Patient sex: M
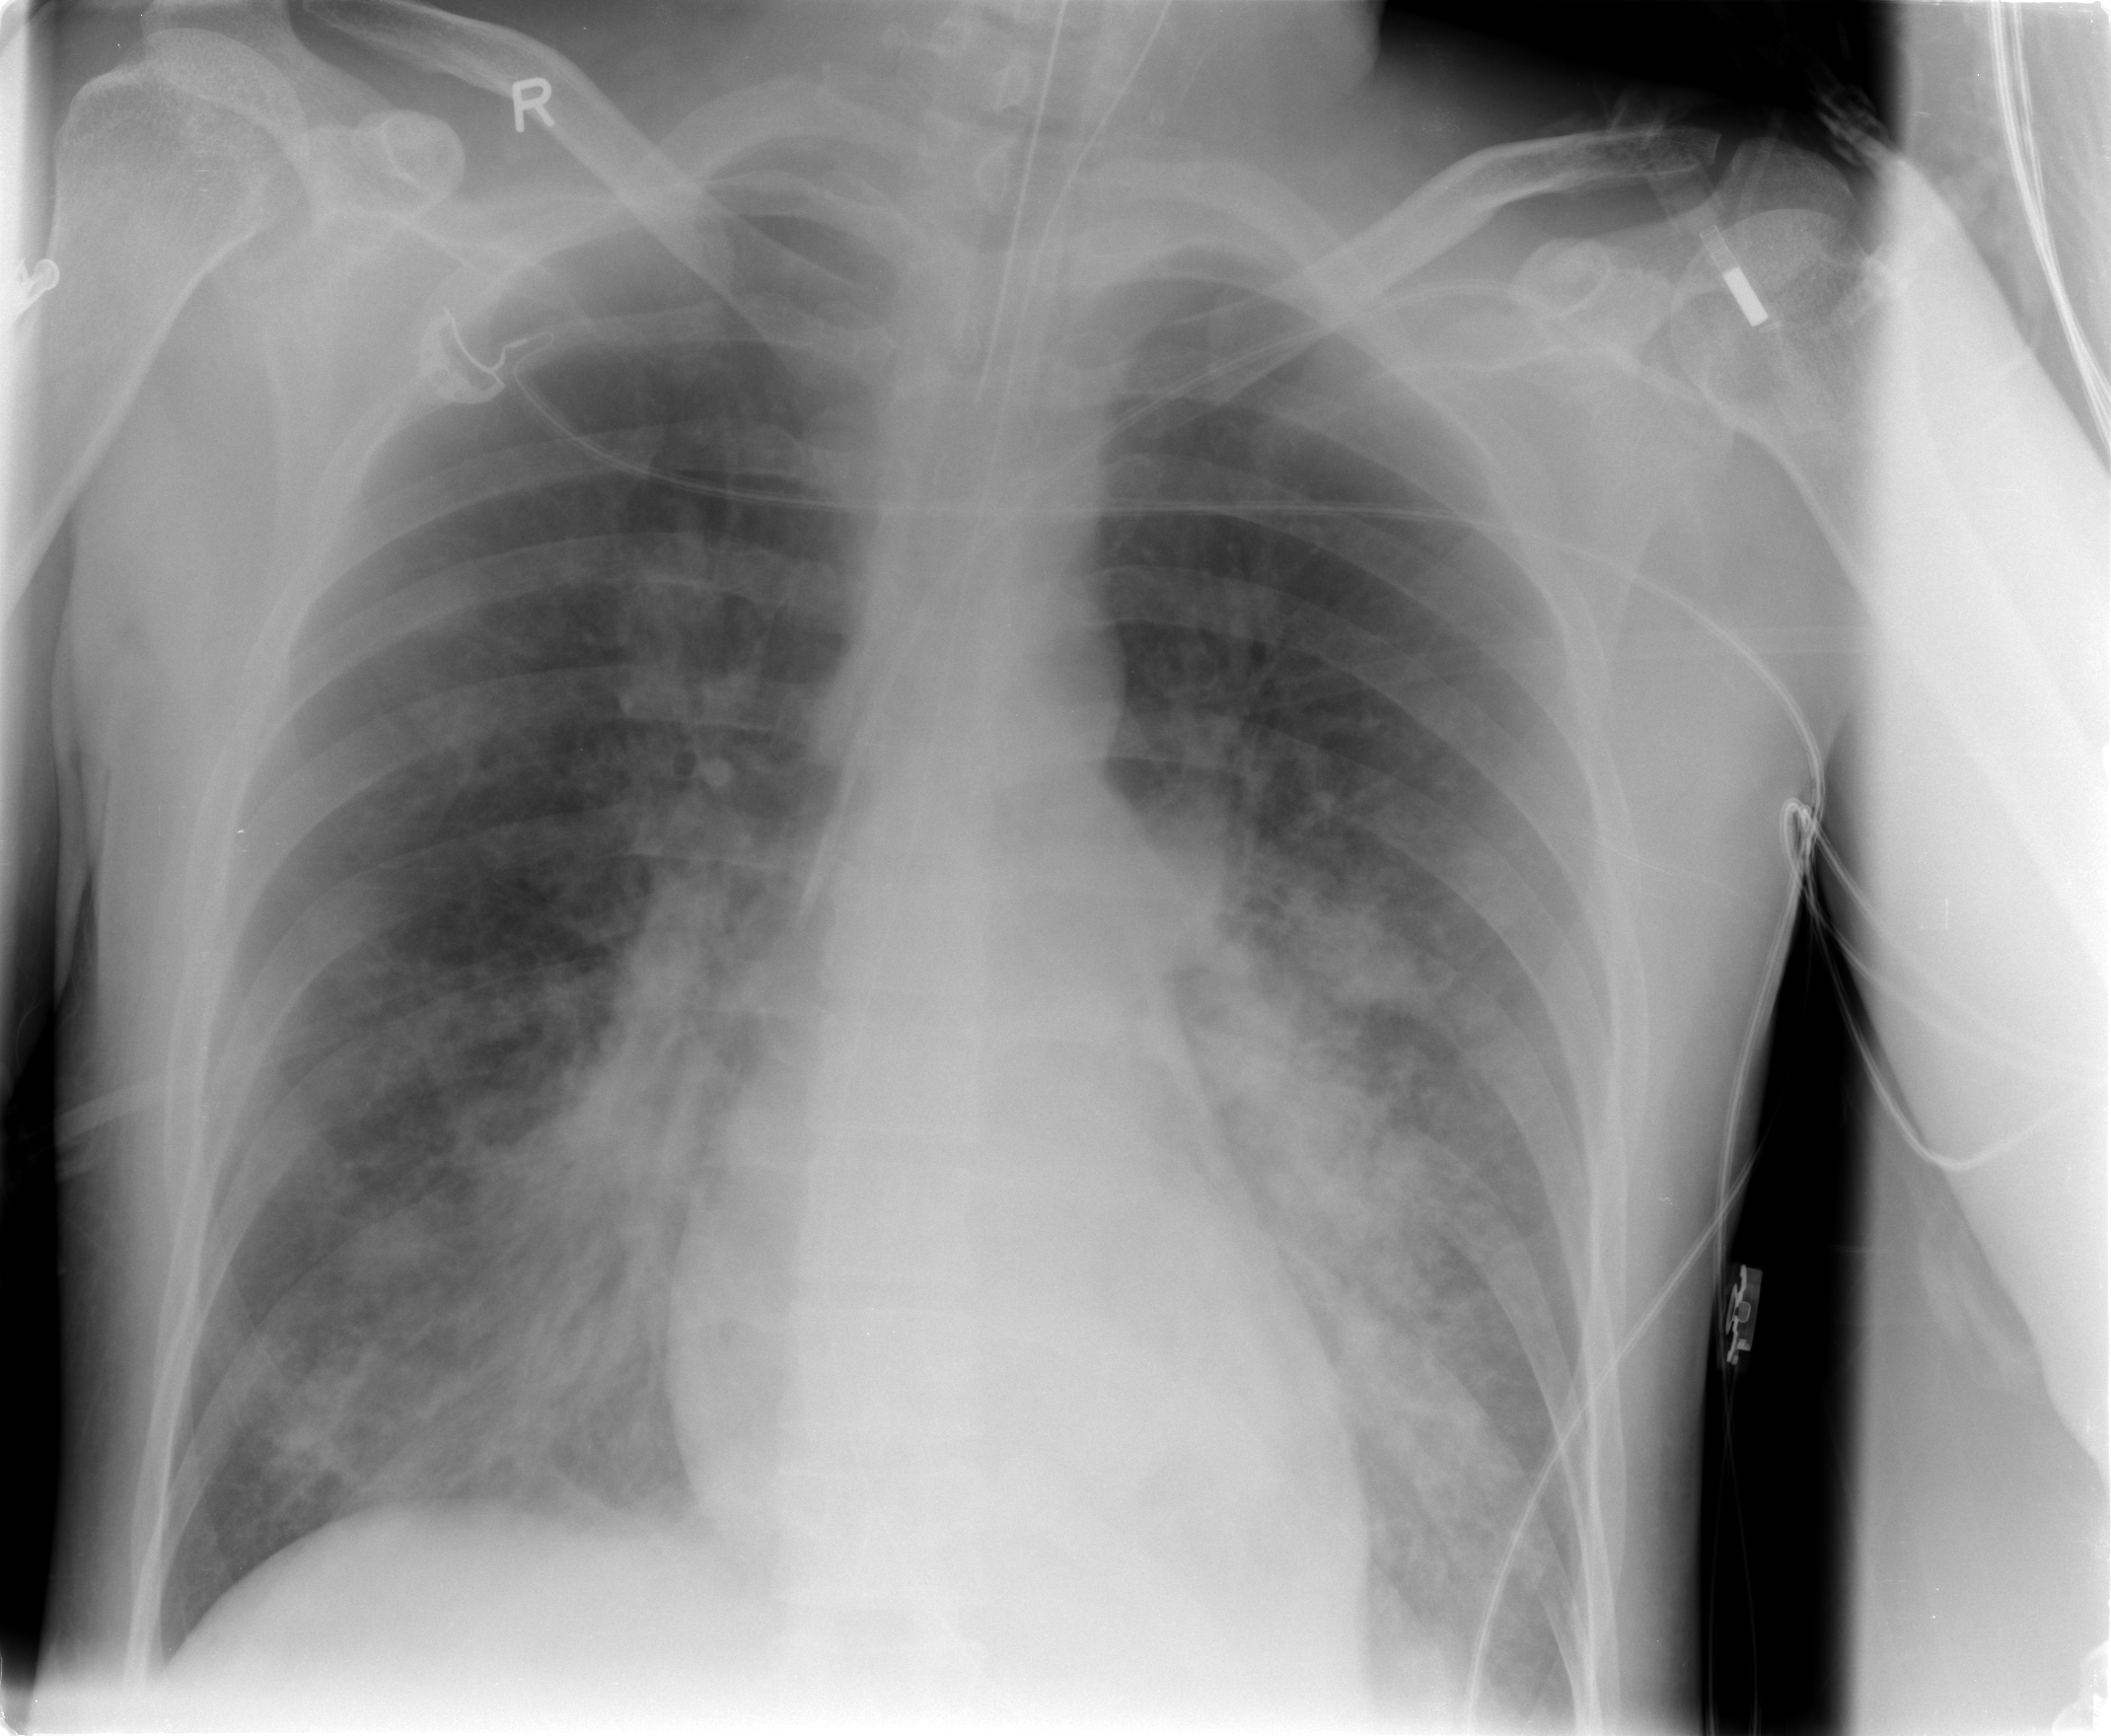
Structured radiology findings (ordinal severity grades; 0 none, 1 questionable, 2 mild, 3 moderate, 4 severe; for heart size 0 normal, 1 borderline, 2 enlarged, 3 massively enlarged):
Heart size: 0
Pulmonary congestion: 3
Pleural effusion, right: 0
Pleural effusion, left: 2
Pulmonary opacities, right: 3
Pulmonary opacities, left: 3
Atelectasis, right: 3
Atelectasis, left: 3